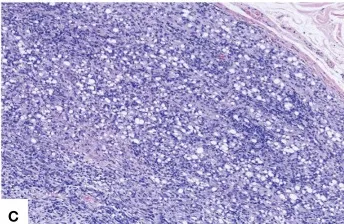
Morphological characteristics of the lipoblastic nerve sheath tumor. (C) The distribution of mature adipocytes and lipoblast-like cells, interspersed with sporadic atypical cells in a disordered pattern (HEx100).
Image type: pathology (h&e)